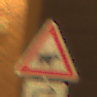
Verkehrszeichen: ViehtriebLinks
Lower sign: RichtungsangabeDurchPfeile5
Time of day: Night
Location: Outdoor (Urban)
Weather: Clear
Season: NotSpecified
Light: Artificial